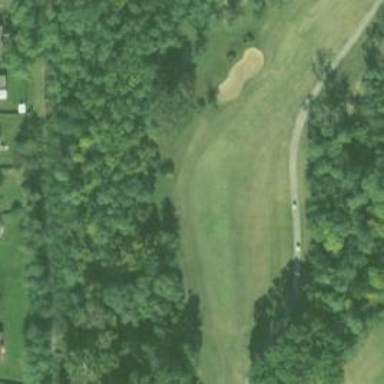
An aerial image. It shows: View of golf hole.